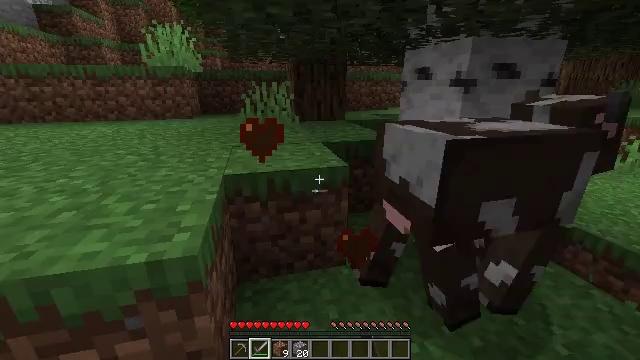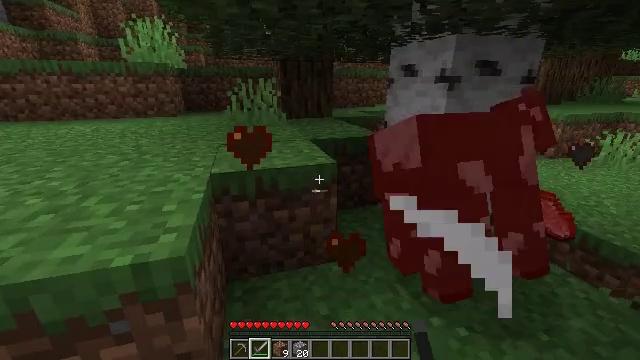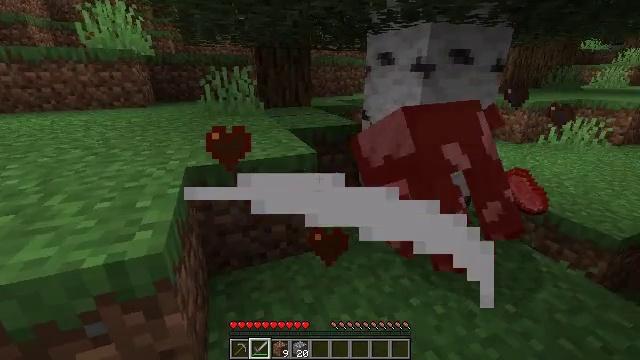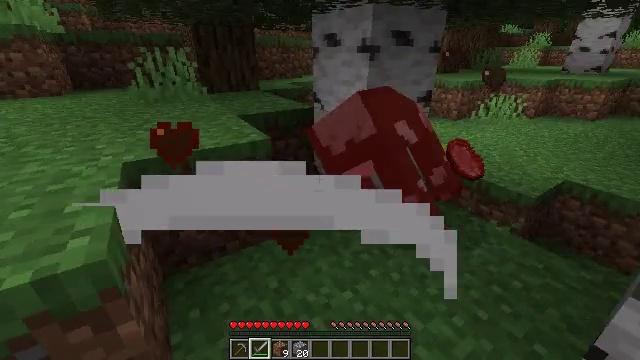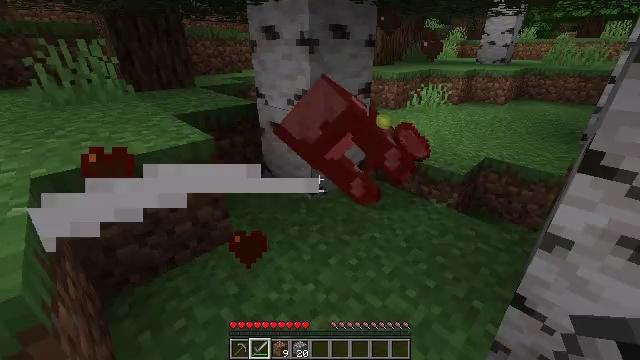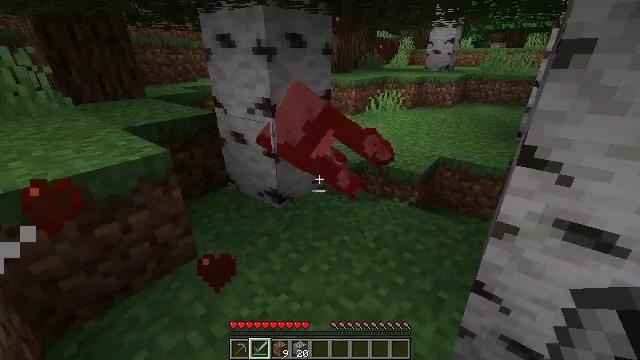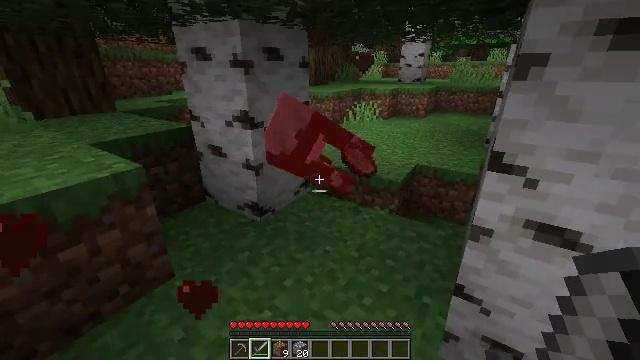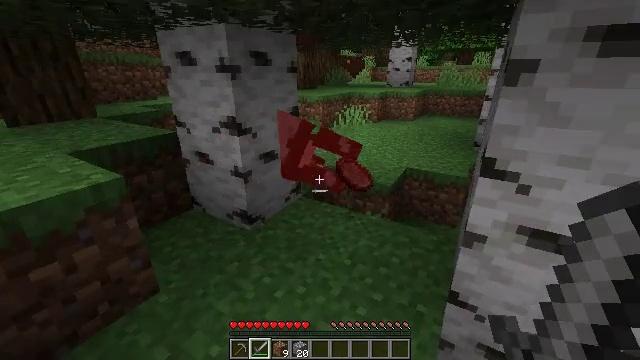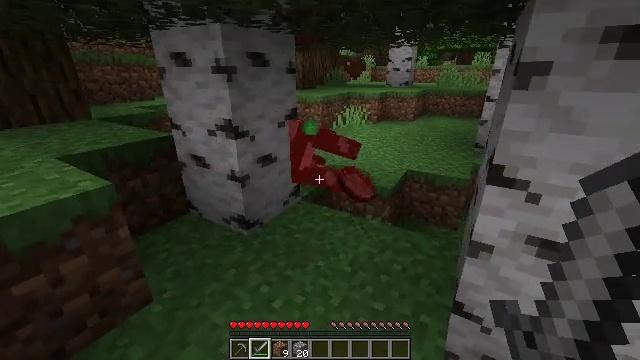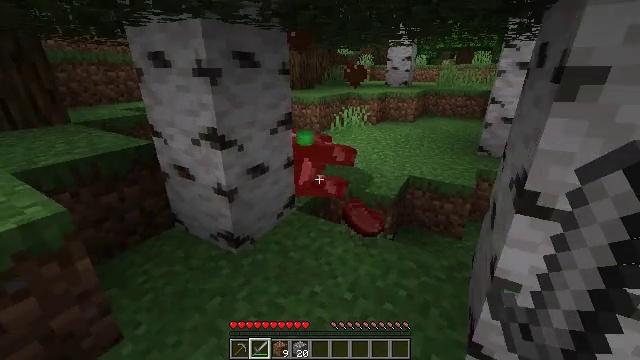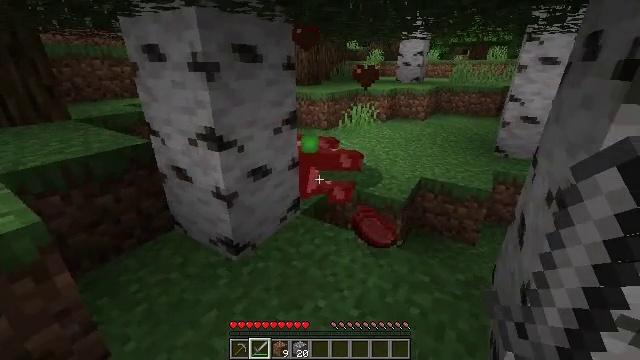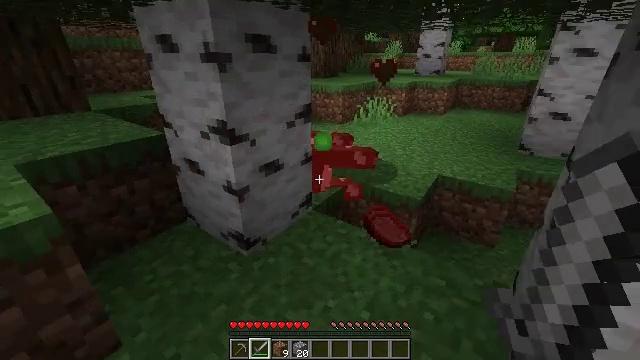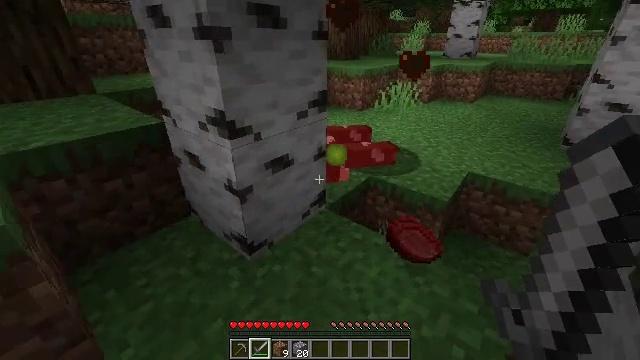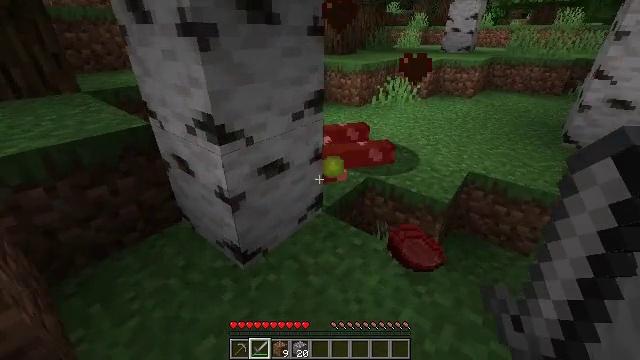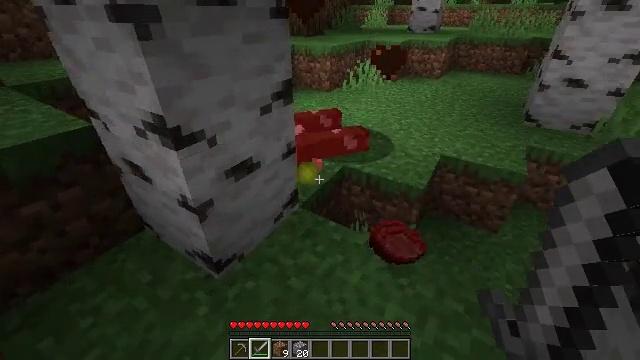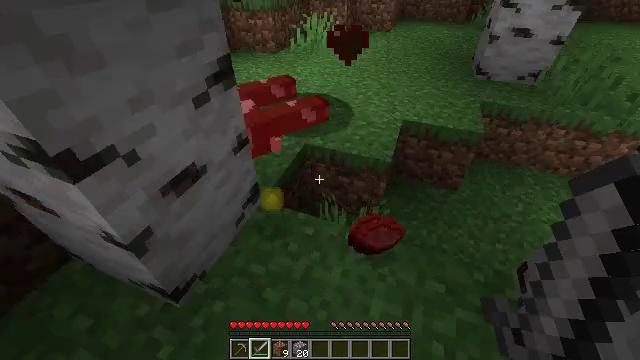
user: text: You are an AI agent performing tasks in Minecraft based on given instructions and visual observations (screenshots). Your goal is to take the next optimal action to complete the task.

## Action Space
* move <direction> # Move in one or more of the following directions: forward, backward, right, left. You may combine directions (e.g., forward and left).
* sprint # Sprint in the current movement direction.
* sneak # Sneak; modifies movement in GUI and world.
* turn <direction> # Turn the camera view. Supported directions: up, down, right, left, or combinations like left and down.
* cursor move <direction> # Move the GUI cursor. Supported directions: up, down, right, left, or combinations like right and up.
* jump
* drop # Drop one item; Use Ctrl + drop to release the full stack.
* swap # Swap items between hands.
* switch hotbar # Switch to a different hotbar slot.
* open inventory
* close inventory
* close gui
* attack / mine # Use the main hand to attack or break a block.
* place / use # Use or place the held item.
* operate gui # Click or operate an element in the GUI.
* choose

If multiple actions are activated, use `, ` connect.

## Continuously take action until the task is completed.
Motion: motion action
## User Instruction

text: Harvest birch leaves for decorations.
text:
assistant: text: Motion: turn right
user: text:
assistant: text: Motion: turn right and down
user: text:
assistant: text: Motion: turn right and down
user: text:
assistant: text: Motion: turn right and down
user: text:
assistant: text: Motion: turn right and up
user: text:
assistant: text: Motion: turn right and up
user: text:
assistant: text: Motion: move forward, turn right
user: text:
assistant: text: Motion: move forward
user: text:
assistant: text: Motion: move forward
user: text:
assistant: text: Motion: move forward, turn left
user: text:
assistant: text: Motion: move forward, turn left and down
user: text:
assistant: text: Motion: move forward, turn left and down
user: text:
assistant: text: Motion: move forward, turn down
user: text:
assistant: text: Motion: move forward, turn right and down
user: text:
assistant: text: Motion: move forward, turn right and down
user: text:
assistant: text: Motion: move forward, turn right and down
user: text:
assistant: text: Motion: move forward, turn right and down
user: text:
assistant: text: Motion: turn right
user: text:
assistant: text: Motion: no_op
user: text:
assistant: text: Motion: no_op
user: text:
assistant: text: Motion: no_op
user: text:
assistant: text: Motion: no_op
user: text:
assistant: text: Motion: no_op
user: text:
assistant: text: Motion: no_op
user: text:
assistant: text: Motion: no_op
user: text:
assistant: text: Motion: move forward, turn right and up
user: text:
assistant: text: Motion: move forward, turn up
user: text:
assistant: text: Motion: move forward, turn left and up
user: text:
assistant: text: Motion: move forward, turn up
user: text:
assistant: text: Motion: move forward and move right, turn up